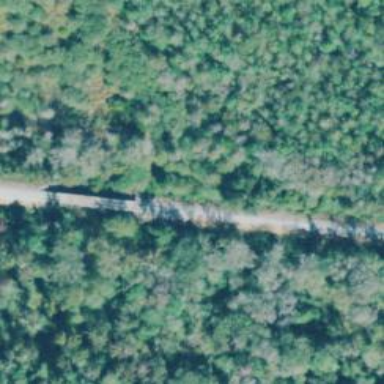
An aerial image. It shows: Railway bridge.